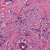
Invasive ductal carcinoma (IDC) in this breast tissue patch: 1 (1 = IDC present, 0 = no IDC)